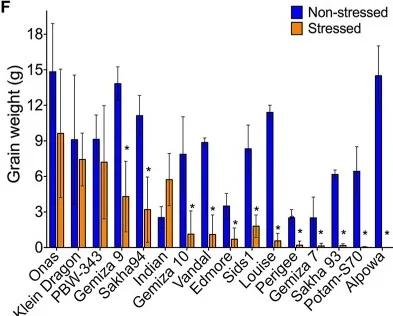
The variable response of grain yield represented by grain weight among the genotypes.
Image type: chart (chart)